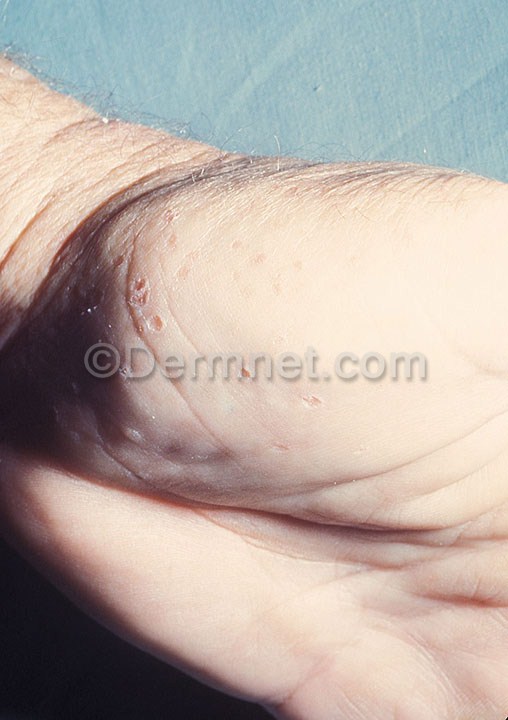
Disease: Actinic Keratosis Basal Cell Carcinoma and other Malignant Lesions